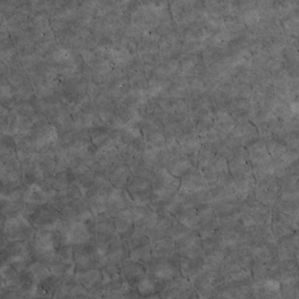
Label: non_frost